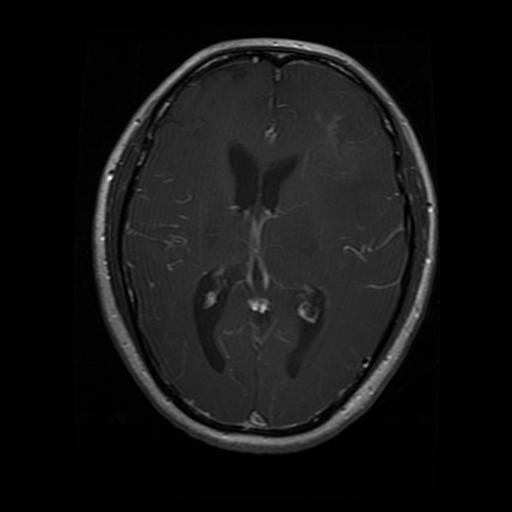
Label: glioma